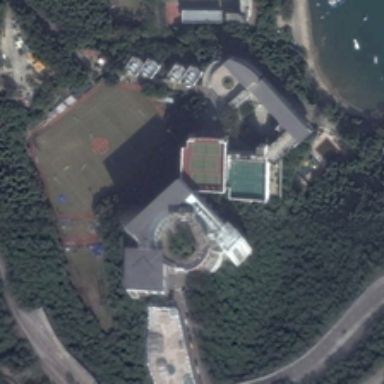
A baseball field and many green trees are in a school near a pond .